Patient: sex F, age 58
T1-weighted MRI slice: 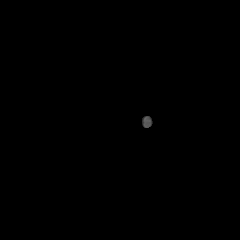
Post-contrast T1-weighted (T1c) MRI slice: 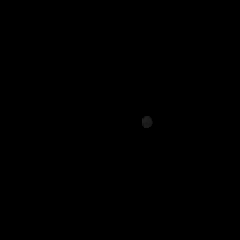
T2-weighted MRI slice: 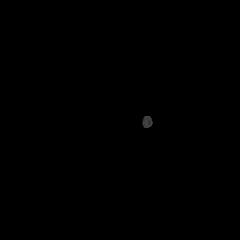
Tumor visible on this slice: no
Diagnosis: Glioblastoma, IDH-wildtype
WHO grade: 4